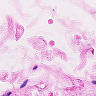
Metastatic tissue present: no